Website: walmart
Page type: order-returns
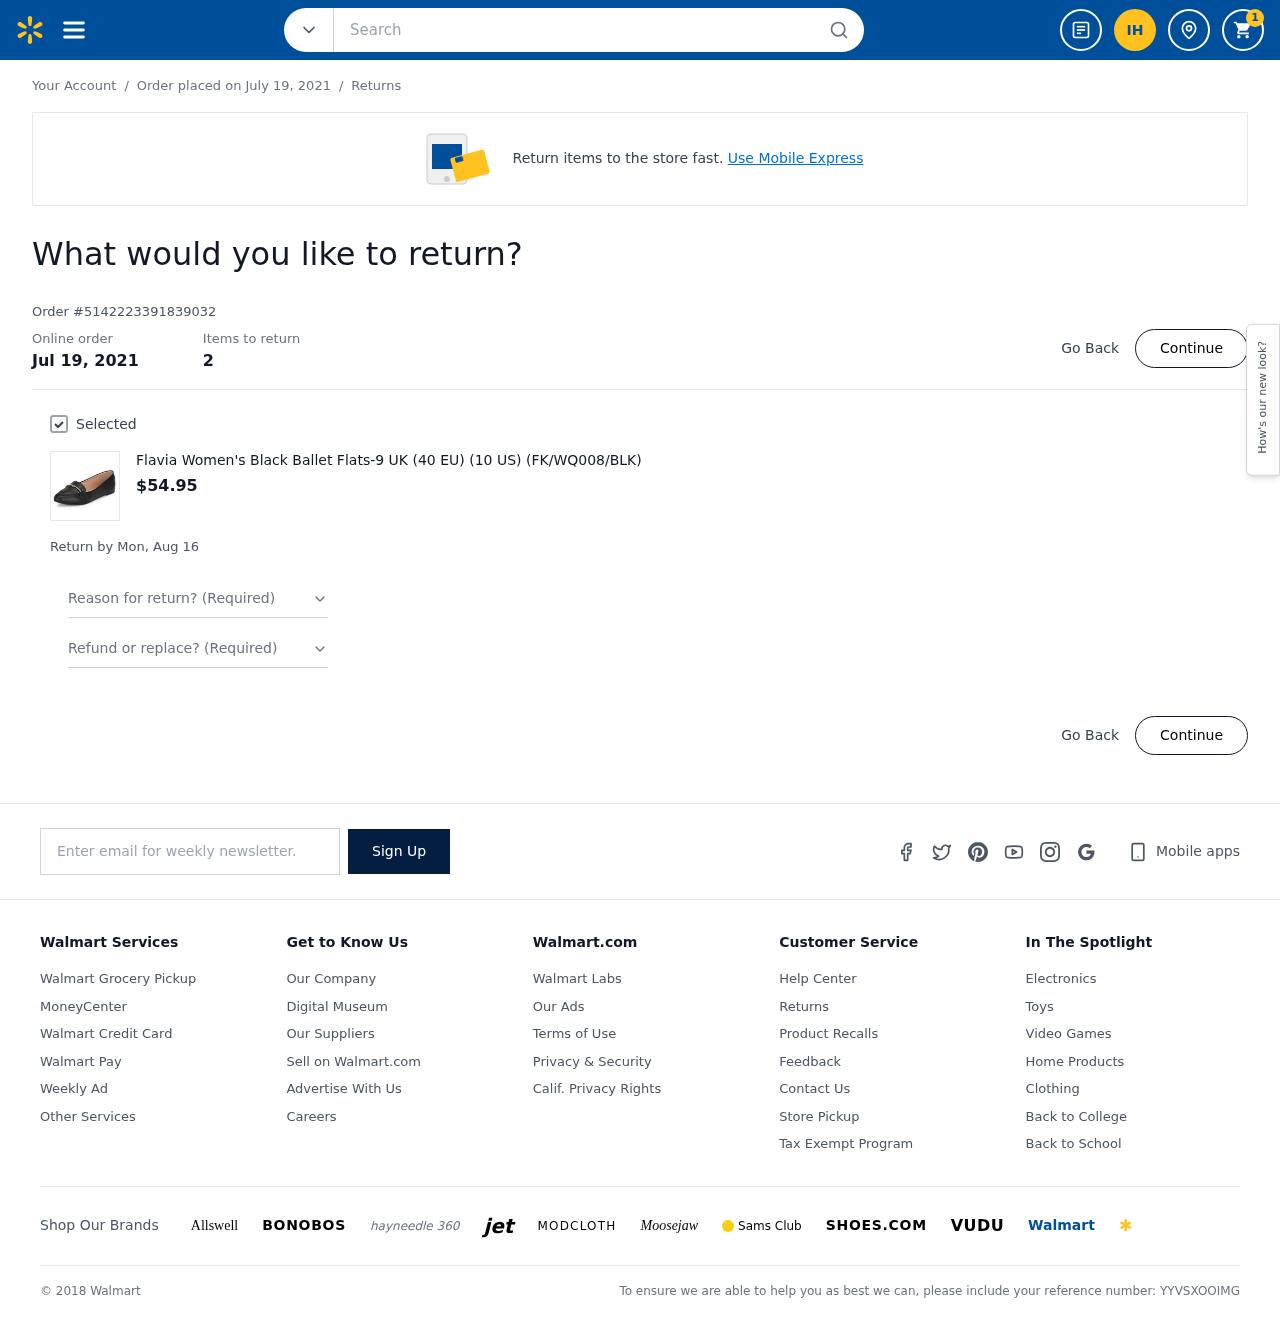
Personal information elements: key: PII_EMAIL
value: ian_hughes@yahoo.com
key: PII_INITIALS
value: IH
Product elements: key: PRODUCT1_NAME
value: Flavia Women's Black Ballet Flats-9 UK (40 EU) (10 US) (FK/WQ008/BLK)
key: PRODUCT1_PRICE
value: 54.95
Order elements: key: ORDER_NUM_ITEMS
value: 1
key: ORDER_DATE
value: Order placed on July 19, 2021
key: ORDER_DATE
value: Jul 19, 2021
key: ORDER_ID
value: Order #5142223391839032
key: ORDER_NUM_ITEMS
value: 2
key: ORDER_RETURN_BY_DATE
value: Return by Mon, Aug 16
Search elements: key: HEADER_SEARCH
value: Search